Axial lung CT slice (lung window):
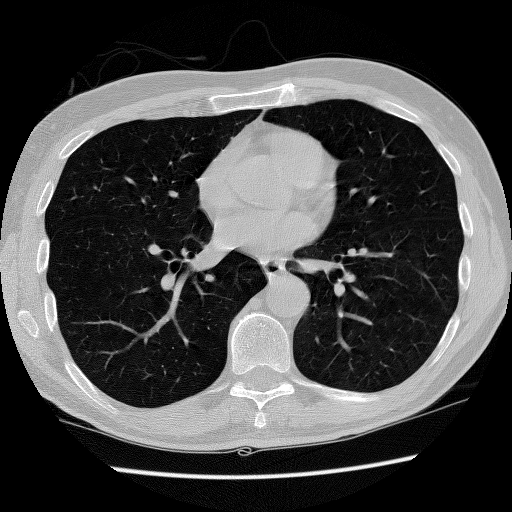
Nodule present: no